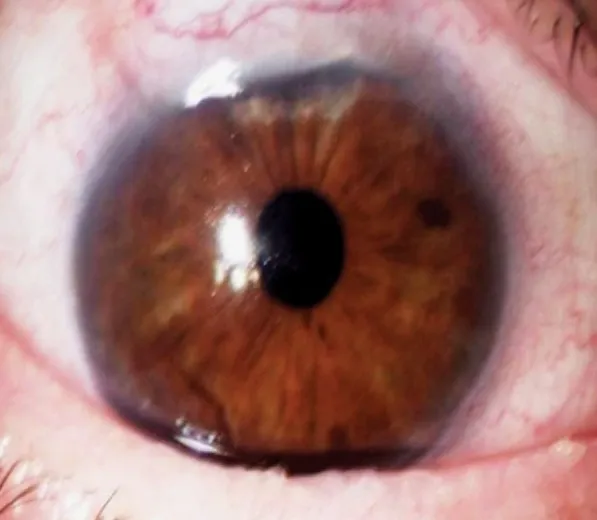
Final aspect 2 weeks after treatment with a good aspect of the filtering bleb.
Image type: medical_photograph (other_medical_photograph)